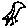
Label: bird